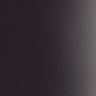
Metastatic tissue present: no